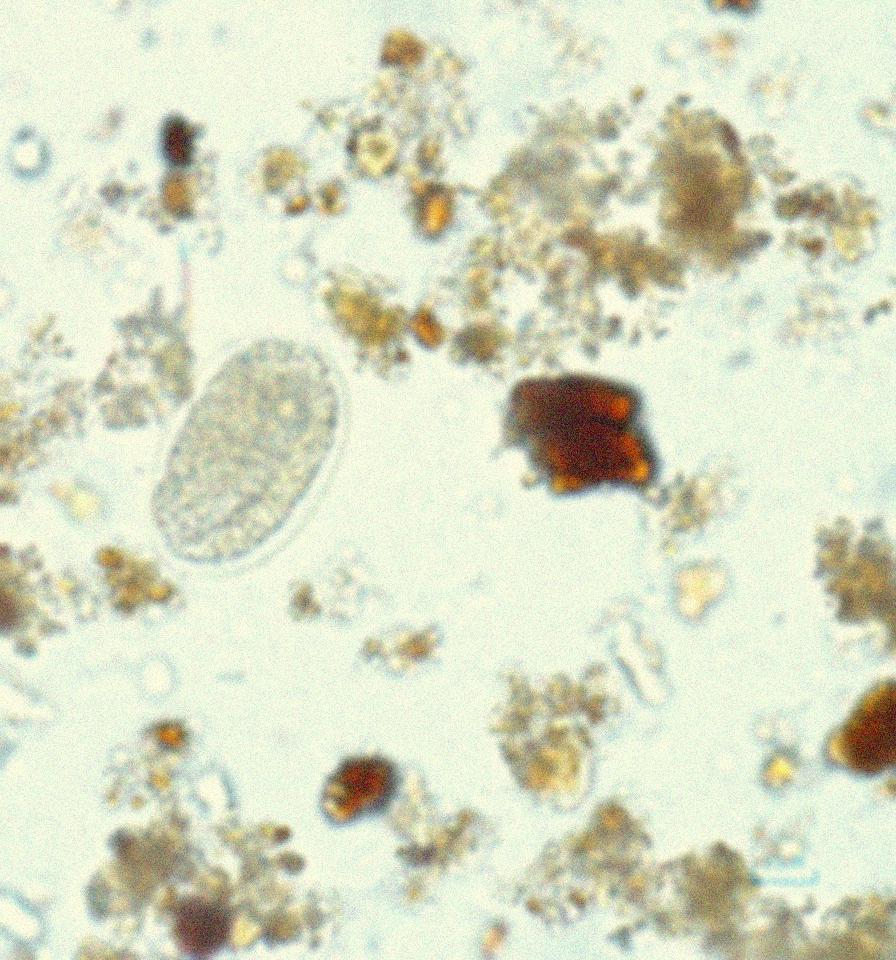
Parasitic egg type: Hookworm egg